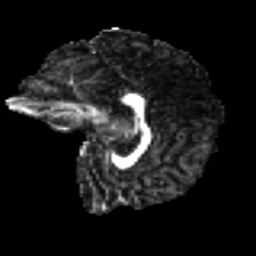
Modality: FA
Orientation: sagittal
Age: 37
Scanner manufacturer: ge
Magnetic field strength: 3 T
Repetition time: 7.8 s
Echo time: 0.0608 s